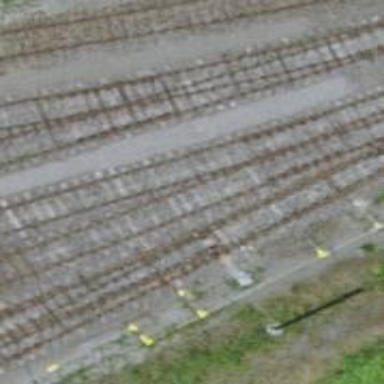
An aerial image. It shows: Railway switch.